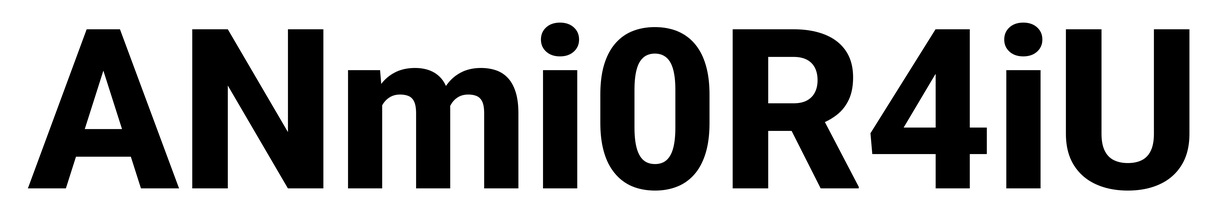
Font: Roboto_ExtraBold